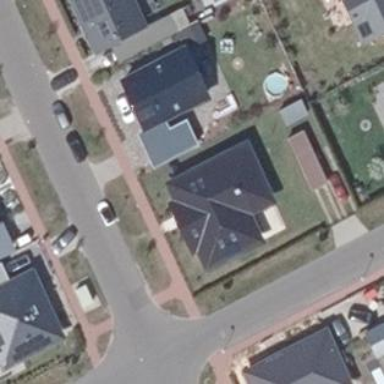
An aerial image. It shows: Detached building.